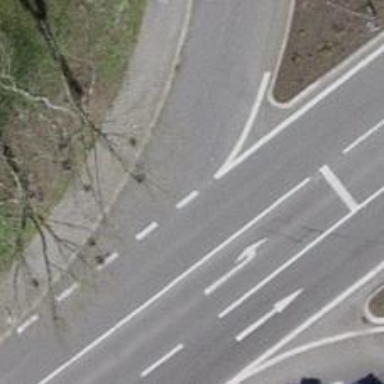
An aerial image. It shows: Asphalt road with secondary link designation.